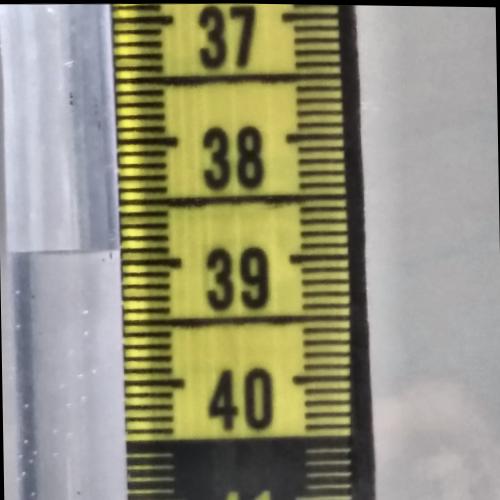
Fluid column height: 38.9 cm